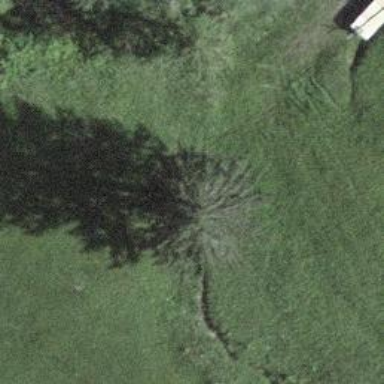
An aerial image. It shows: Beautiful tree in nature.